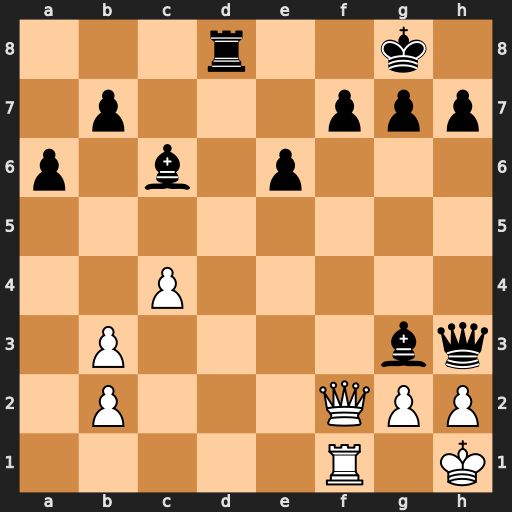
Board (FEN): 3r2k1/1p3ppp/p1b1p3/8/2P5/1P4bq/1P3QPP/5R1K
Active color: w
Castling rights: -
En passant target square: -
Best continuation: Qxf7+ Kh8 Qf8+ Rxf8 Rxf8#